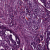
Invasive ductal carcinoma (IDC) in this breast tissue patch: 0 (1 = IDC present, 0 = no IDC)